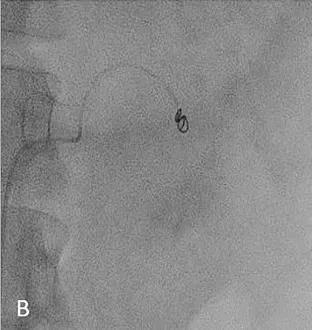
B) Fluoroscopic image showing coiling of feeder artery.
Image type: radiology (x_ray)